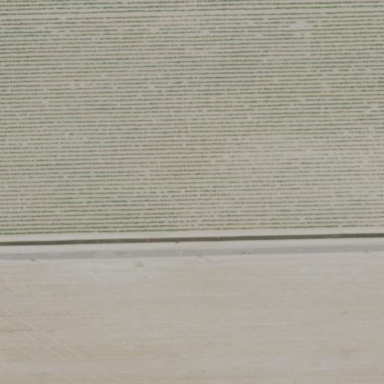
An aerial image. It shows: Vineyard growing grapes.